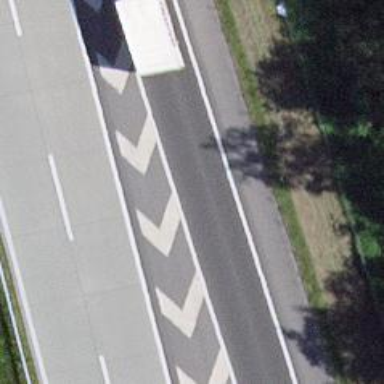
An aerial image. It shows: Asphalt motorway link.